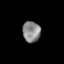
Tissue: lung
Cell type: Epithelial cells
Senescence score: 0.07508
Nuclear area (px): 366
Mean DAPI intensity: 136.598